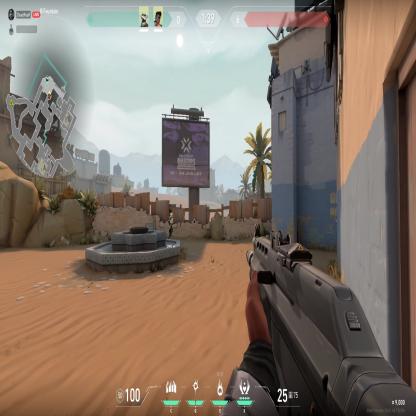
Label: teammate